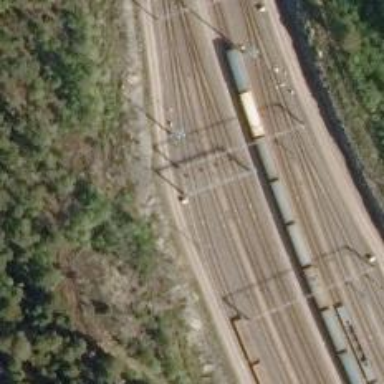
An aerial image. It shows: Railway signal.